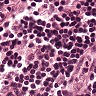
Metastatic tissue present: no